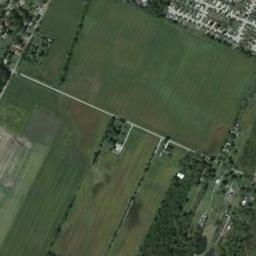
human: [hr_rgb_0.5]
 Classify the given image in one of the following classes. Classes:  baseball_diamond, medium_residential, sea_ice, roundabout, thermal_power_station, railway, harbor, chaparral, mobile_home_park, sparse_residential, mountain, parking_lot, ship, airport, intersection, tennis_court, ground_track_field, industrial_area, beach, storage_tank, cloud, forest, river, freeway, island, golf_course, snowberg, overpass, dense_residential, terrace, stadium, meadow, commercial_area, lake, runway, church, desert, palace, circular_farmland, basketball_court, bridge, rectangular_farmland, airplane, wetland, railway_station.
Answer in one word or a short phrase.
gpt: meadow